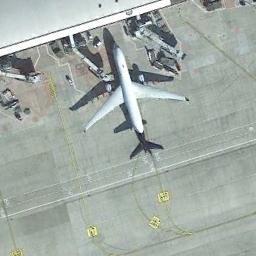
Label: airplane